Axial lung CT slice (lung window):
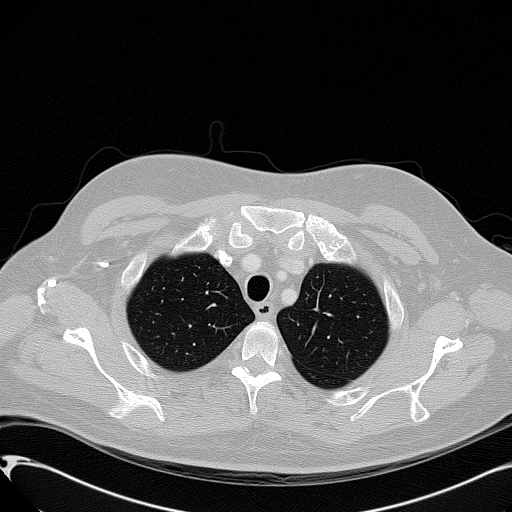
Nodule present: no